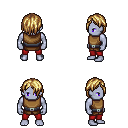
a pixel art fantasy rpg character, male body template, dark elf, purple skin, leather chest armor, red pants, blonde bangs hairstyle, four views (front, back, left, right), 2x2 character sprite sheet, small pixel art, hard edges, no anti-aliasing